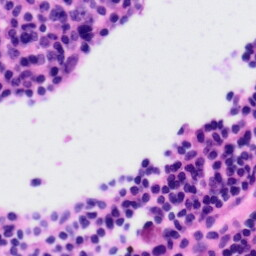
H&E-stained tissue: Tonsil